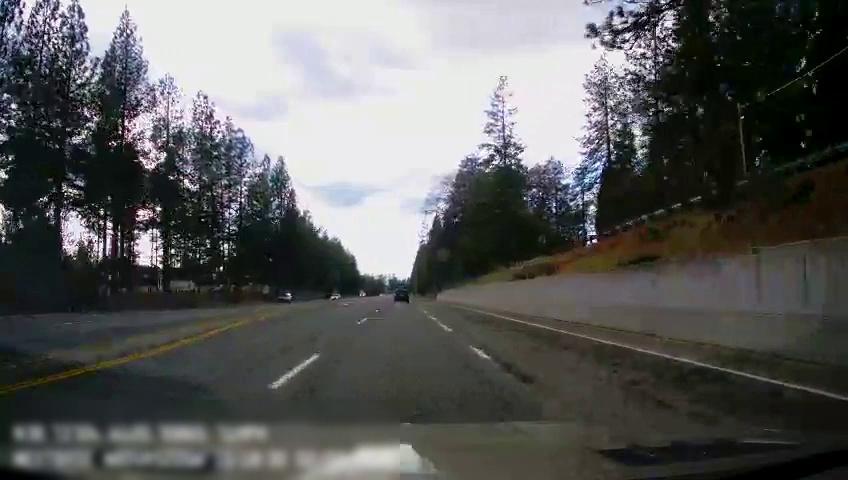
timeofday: Day
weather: Cloudy
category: Drivable Space
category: Vehicles | SUV
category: Vehicles | SUV
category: Vehicles | Car
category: Lanes | Alternate Lane
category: Lanes | Alternate Lane
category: Lanes | Alternate Lane
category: Lanes | Opposite Lane
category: Lanes | Current Lane
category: Lanes | Alternate Lane
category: Lanes | Alternate Lane